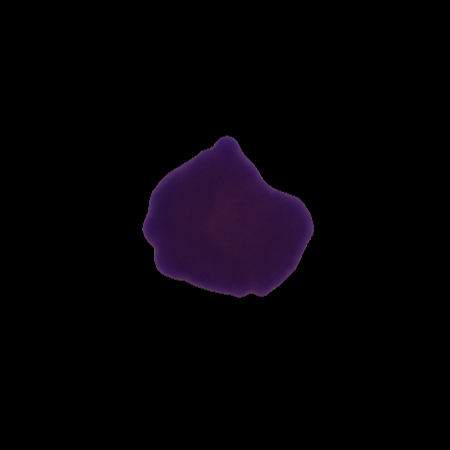
Label: healthy